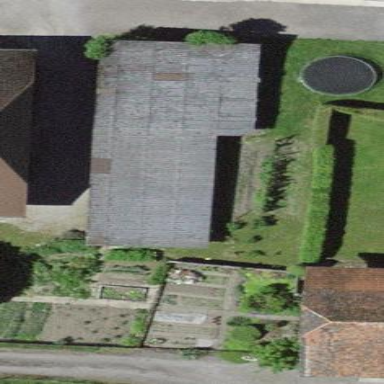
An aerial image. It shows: Rural barn.